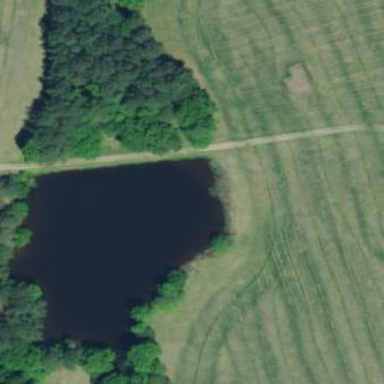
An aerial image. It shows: Pond surrounded by natural water.